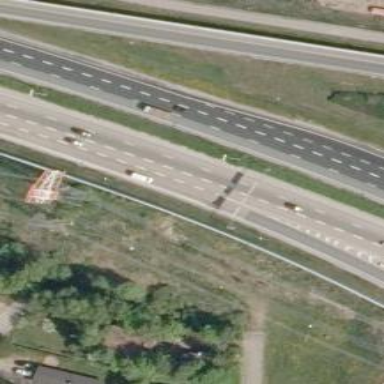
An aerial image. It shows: Trunk link highway with asphalt surface.